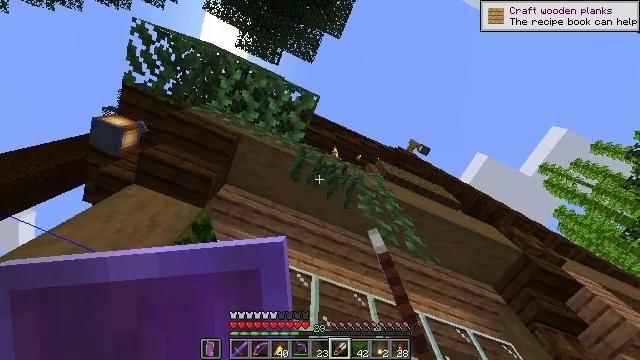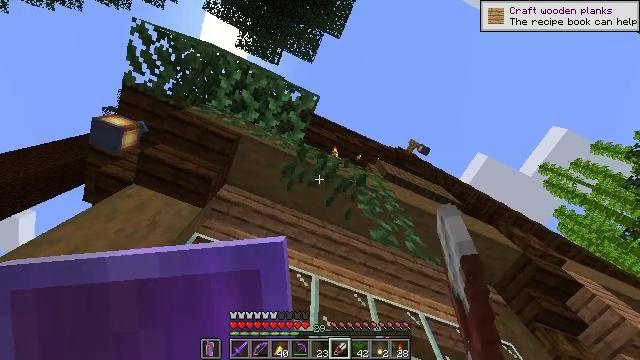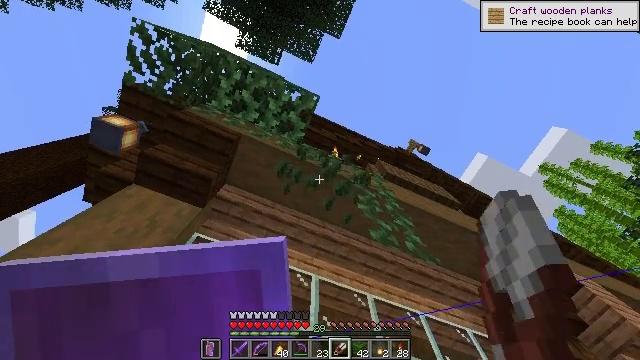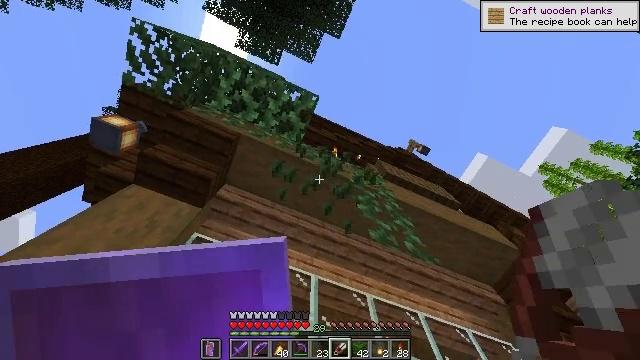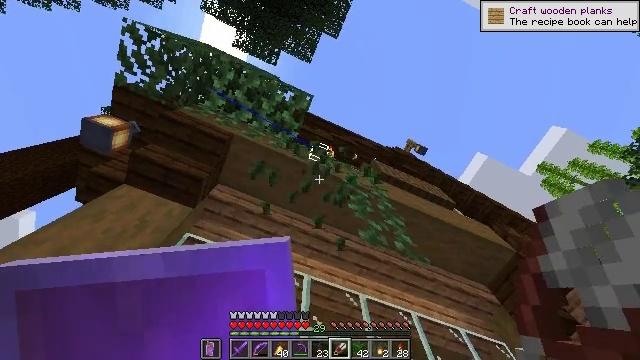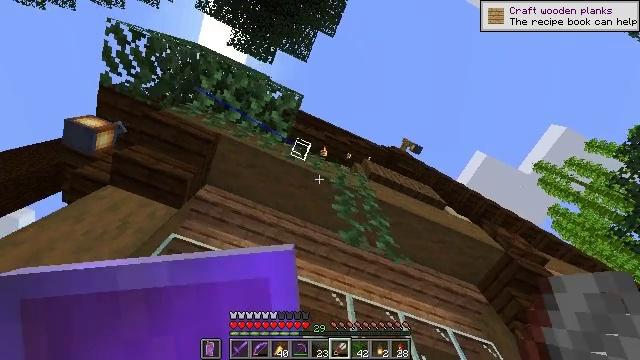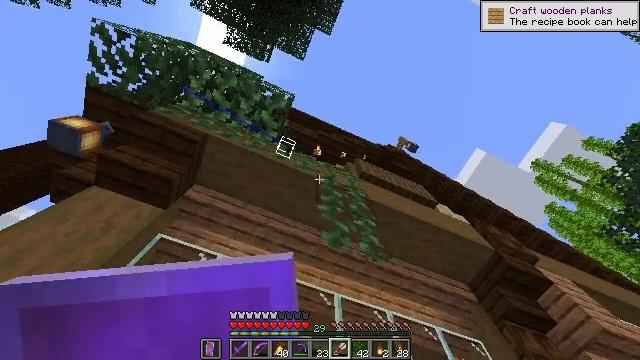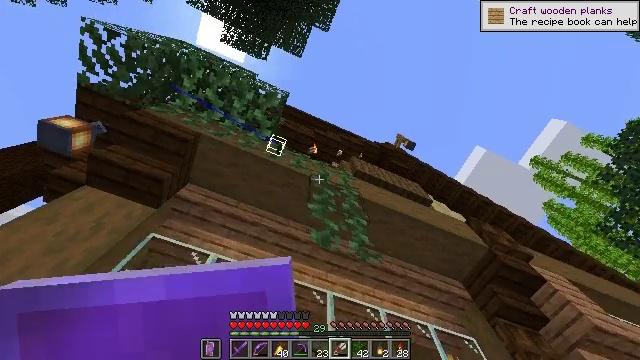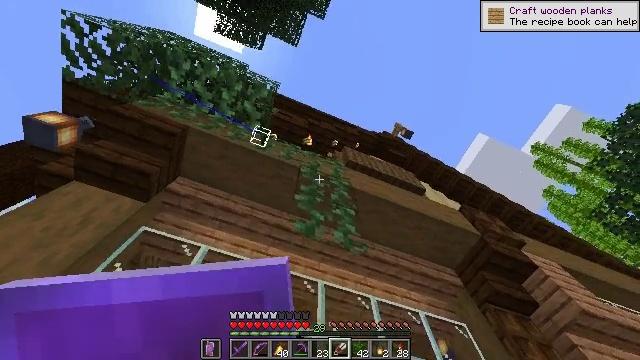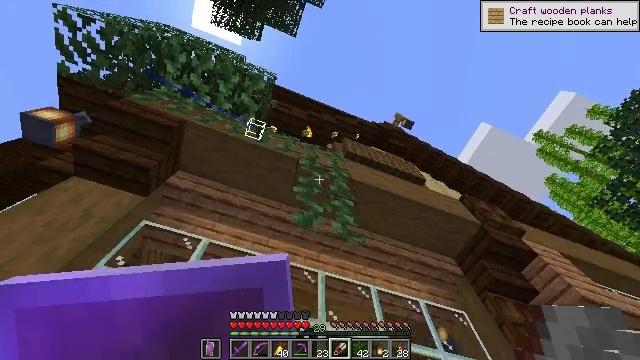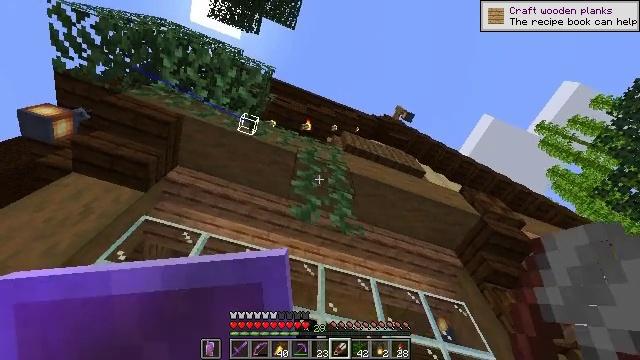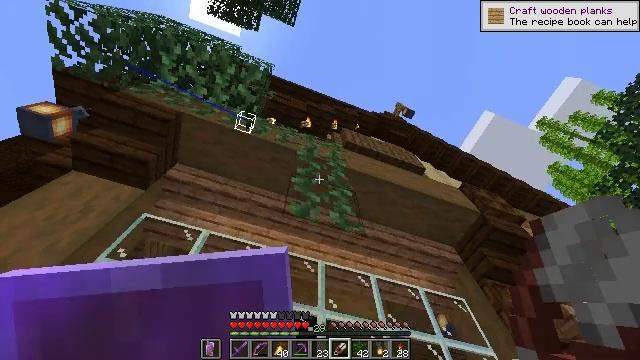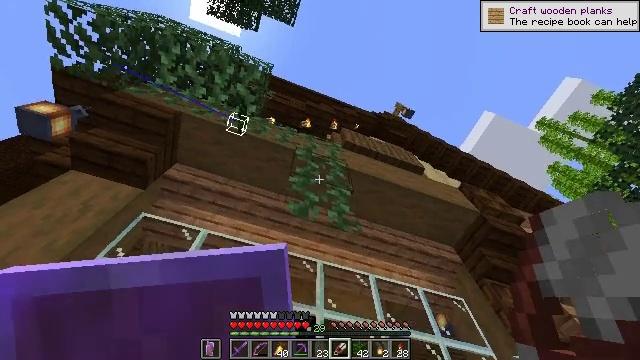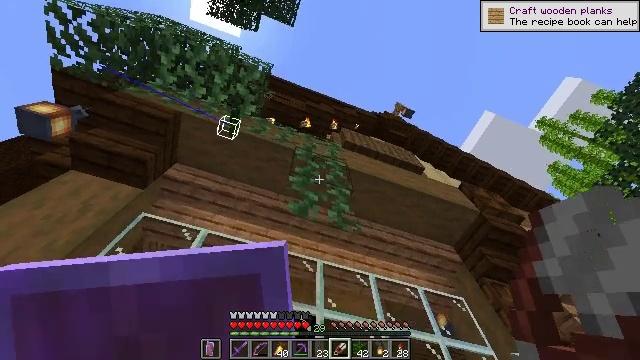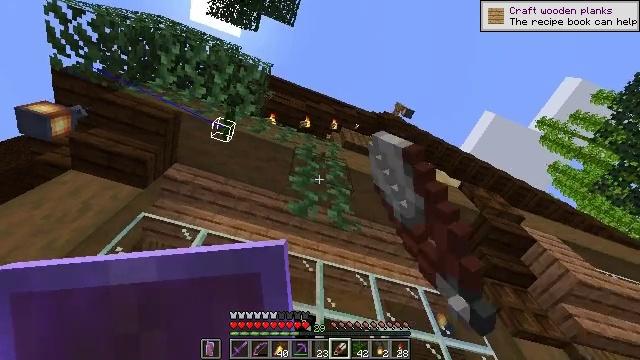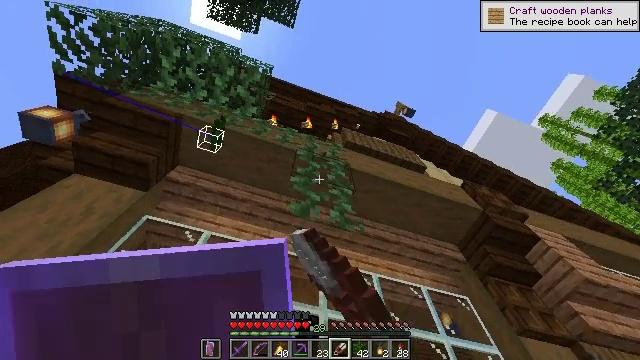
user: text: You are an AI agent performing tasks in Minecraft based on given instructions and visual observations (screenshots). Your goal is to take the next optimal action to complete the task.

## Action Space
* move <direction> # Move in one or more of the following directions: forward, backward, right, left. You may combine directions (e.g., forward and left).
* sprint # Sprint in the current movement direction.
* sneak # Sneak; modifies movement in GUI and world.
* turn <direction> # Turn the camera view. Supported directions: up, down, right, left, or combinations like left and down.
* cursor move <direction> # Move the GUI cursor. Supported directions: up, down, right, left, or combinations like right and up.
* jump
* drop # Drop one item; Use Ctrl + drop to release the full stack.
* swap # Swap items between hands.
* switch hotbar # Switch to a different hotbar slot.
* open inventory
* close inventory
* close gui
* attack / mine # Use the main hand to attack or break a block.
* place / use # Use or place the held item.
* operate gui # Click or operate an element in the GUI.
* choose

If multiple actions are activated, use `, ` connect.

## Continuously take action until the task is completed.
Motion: motion action
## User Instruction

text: Retrieve vines from walls or cliffs.
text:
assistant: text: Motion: attack / mine
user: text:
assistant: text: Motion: attack / mine
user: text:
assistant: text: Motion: move right, attack / mine
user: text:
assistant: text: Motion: move right, attack / mine
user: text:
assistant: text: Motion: move right, attack / mine
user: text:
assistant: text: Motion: move right
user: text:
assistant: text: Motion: move right
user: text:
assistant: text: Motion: turn left and down
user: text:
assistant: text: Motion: turn left and down
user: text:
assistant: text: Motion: turn down
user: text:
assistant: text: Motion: no_op
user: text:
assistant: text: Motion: no_op
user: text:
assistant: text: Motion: attack / mine
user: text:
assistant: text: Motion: attack / mine
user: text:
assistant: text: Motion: attack / mine
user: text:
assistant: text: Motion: turn left, attack / mine
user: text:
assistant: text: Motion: attack / mine
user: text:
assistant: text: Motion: attack / mine
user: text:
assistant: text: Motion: attack / mine
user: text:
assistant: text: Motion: attack / mine
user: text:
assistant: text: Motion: attack / mine
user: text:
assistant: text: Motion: attack / mine
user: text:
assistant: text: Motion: attack / mine
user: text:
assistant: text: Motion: attack / mine
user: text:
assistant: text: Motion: attack / mine
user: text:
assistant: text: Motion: attack / mine
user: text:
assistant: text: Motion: attack / mine
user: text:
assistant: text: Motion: attack / mine
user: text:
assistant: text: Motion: attack / mine
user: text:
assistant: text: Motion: attack / mine